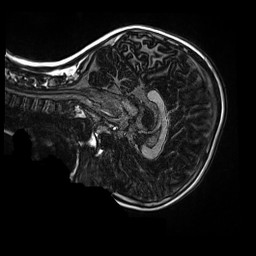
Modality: MP2RAGE
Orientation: sagittal
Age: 9
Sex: female
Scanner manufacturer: siemens
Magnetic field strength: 3 T
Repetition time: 4 s
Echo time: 0.00303 s